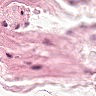
Metastatic tissue present: no